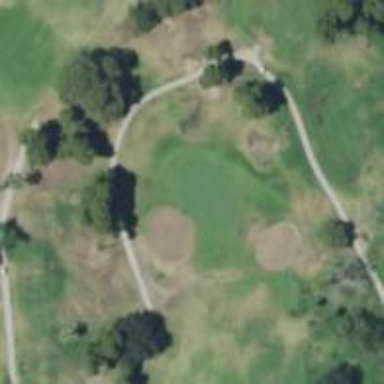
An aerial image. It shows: View of golf hole.